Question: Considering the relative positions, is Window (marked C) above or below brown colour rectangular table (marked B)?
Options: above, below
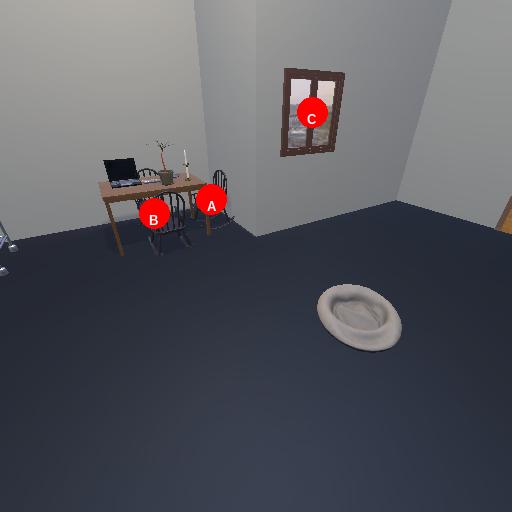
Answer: above